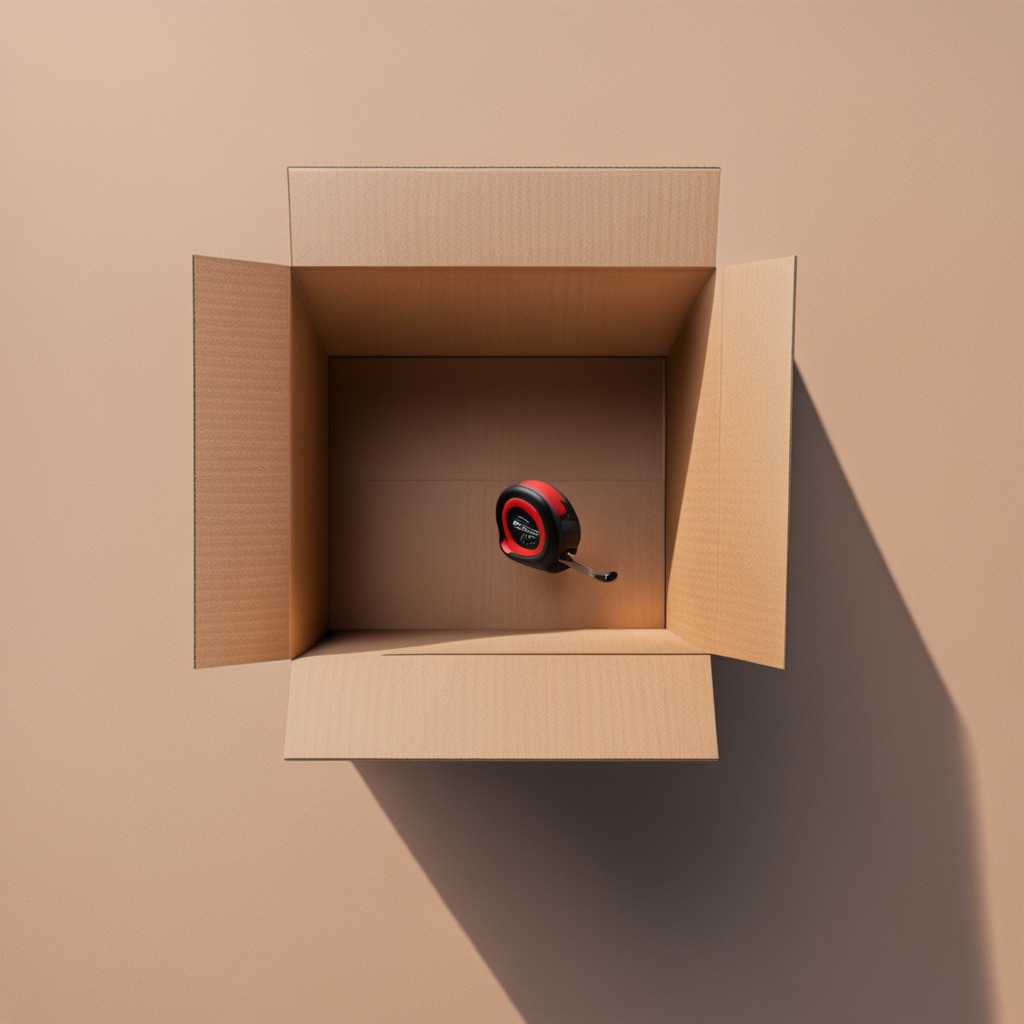
A measuring tape is lying on the cardboard box surface.